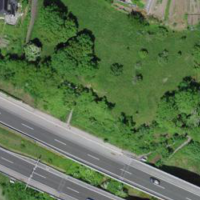
EUNIS habitat code: 57
Species observed at this site:
Milvus migrans